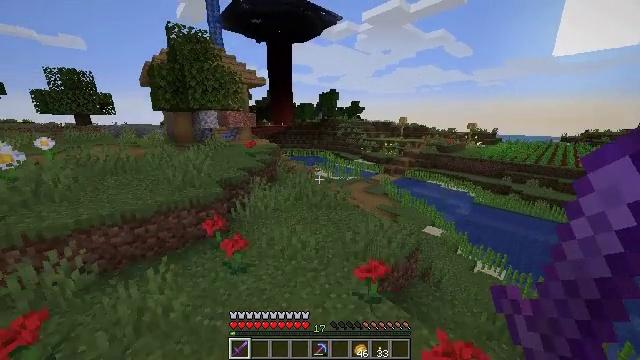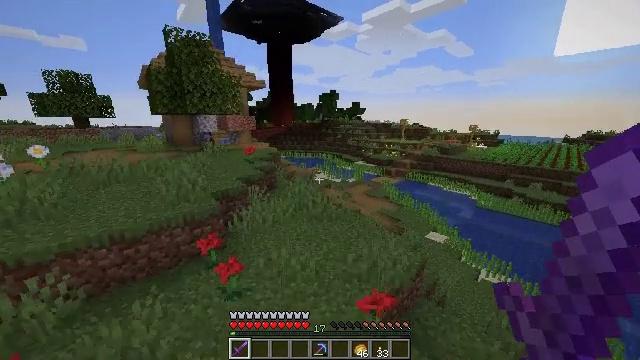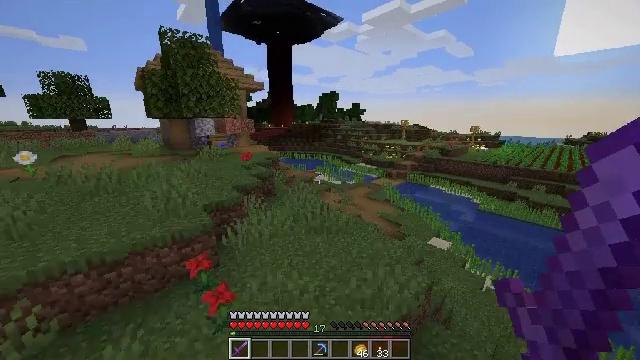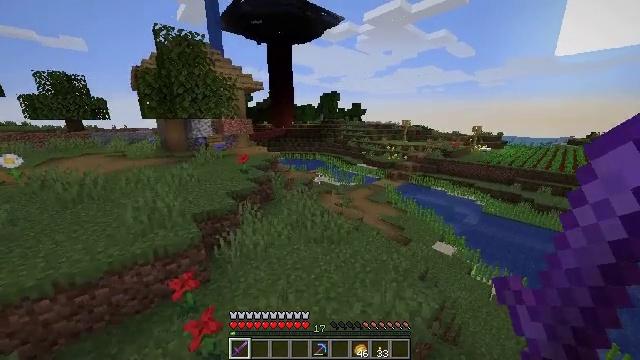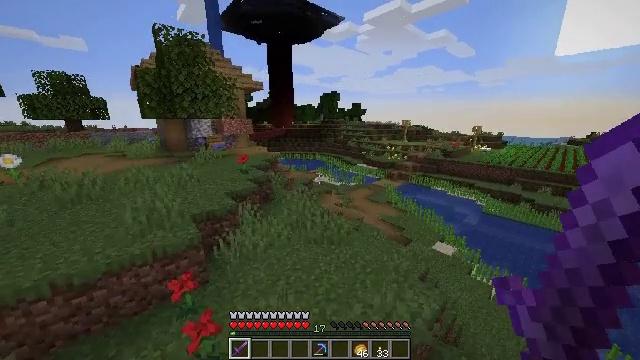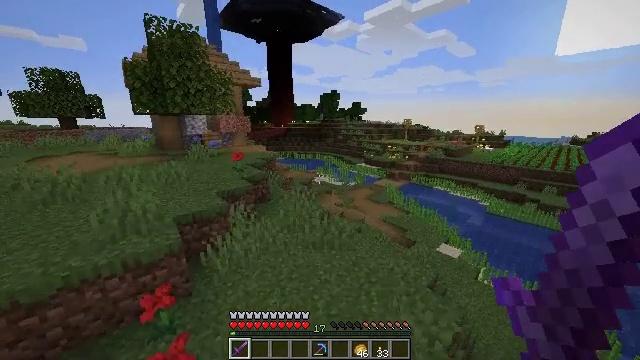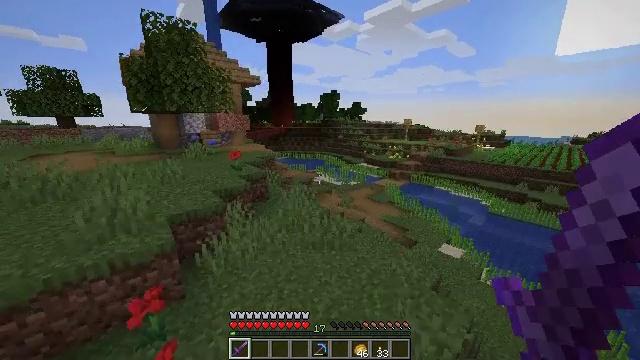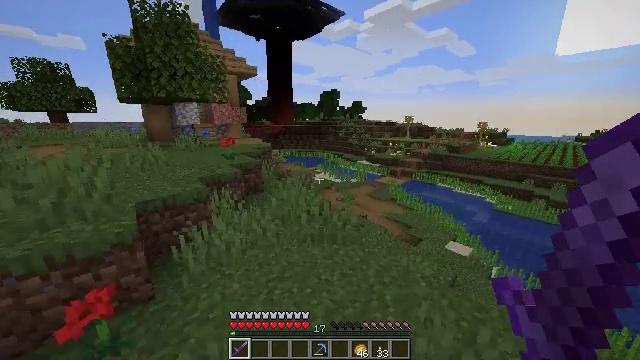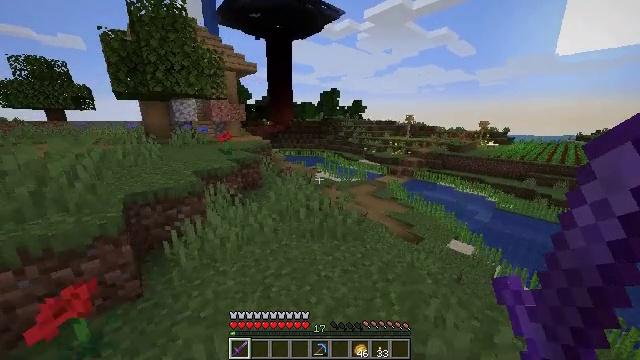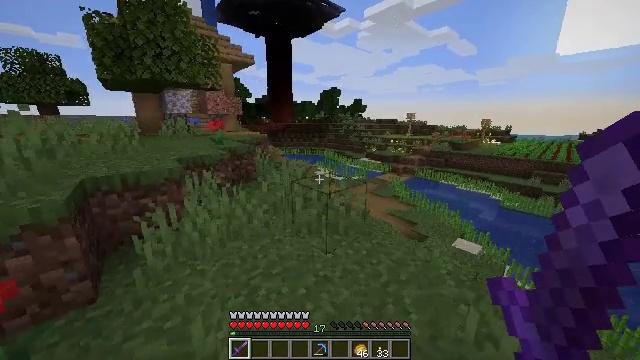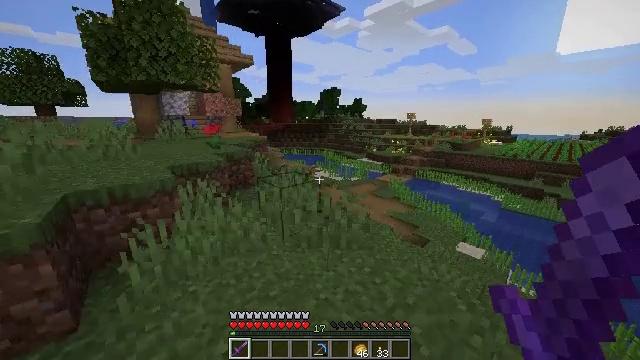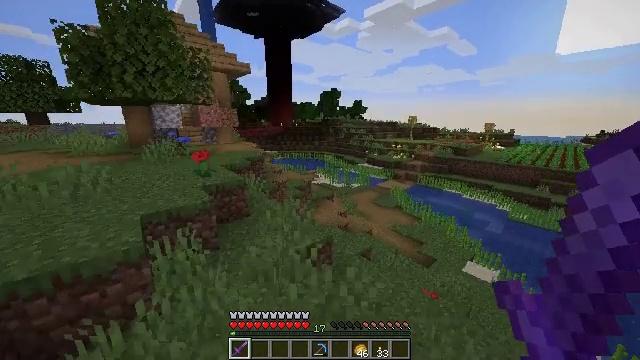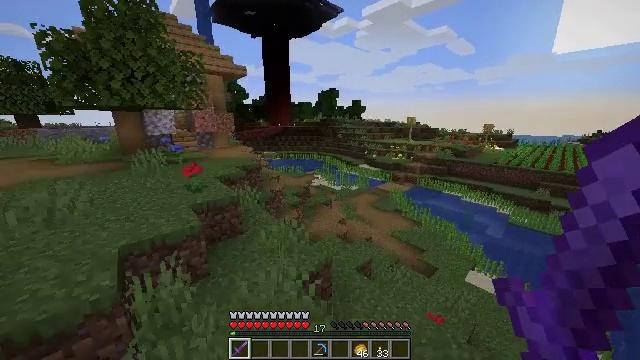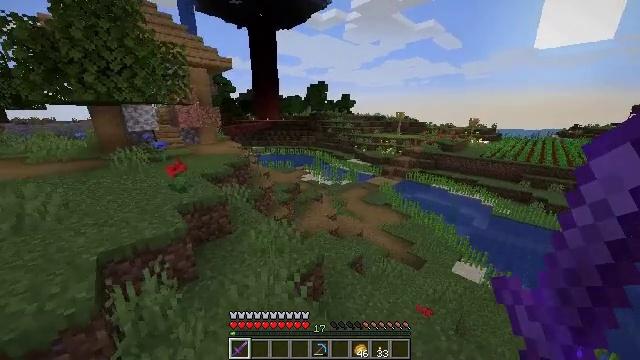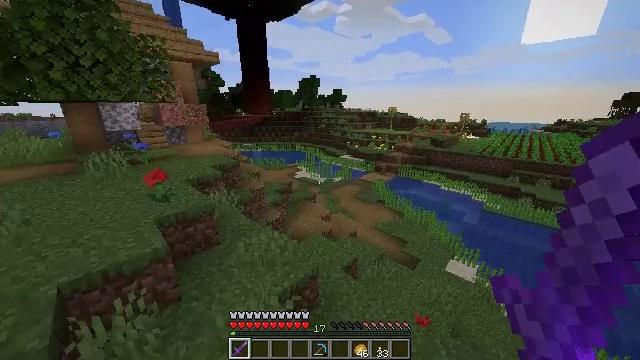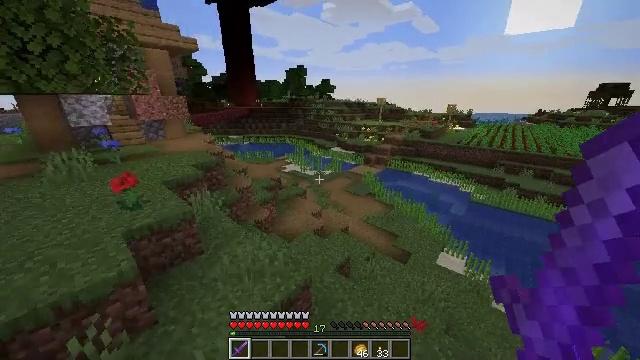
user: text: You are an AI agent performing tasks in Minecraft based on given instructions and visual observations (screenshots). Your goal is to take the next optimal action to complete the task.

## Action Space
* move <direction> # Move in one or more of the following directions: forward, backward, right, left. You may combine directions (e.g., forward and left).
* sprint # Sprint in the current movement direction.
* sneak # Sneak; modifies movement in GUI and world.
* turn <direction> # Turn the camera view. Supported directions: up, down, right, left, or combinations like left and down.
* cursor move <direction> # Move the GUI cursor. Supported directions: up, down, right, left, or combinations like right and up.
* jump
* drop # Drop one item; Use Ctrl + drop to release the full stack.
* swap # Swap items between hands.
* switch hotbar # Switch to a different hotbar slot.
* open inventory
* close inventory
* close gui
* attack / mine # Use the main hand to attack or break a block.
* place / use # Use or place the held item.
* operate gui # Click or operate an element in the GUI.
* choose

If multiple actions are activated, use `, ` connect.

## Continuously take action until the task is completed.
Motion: motion action
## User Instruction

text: Kill mobs.
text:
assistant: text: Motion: move forward, jump
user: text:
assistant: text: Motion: move forward, jump
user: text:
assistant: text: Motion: move forward, jump
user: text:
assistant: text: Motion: move forward, jump
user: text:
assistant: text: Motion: move forward, jump
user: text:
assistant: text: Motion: move forward, jump
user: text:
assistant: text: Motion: move forward, jump
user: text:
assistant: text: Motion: move forward, jump
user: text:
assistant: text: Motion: move forward, jump
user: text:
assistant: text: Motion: move forward, jump
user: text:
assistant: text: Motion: move forward, jump
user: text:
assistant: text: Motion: move forward, jump
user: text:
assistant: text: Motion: move forward, turn right and down, jump
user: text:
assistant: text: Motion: move forward, turn right and down, jump
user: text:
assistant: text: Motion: move forward, turn right and down, jump
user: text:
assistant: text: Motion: move forward, turn right and down, jump
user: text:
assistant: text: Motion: move forward, turn right and down, jump
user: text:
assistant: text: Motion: move forward, turn right, jump
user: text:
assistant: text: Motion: move forward, turn right, jump
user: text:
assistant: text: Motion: move forward, jump
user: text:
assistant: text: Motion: move forward, jump
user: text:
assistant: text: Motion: move forward, jump
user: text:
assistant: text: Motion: move forward, jump
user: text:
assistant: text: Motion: move forward, jump
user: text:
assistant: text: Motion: move forward, jump
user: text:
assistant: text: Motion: move forward
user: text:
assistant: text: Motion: move forward
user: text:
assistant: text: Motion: move forward
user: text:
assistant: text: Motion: move forward
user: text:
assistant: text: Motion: move forward